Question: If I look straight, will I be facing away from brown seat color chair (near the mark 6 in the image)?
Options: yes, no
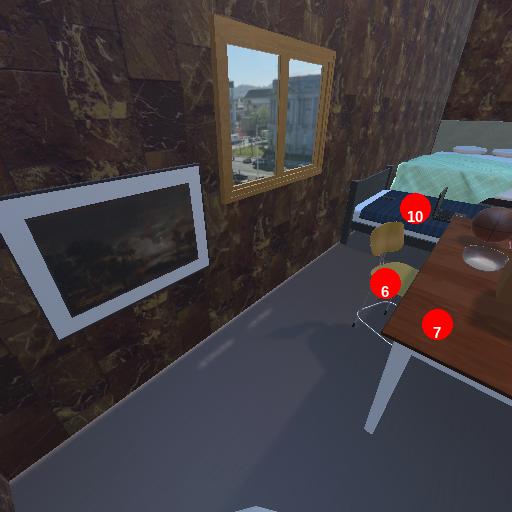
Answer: yes